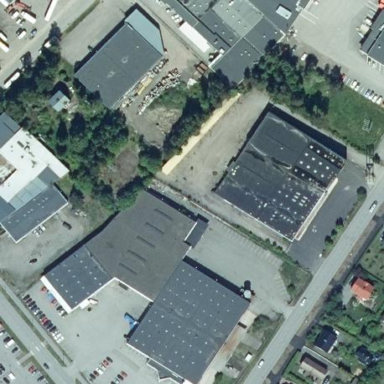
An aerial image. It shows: Warehouse with flat roof.